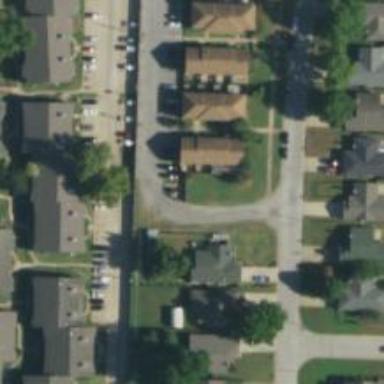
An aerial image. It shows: Living street.